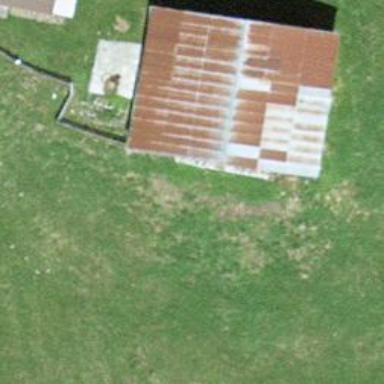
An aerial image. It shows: Rural barn.